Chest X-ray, AP view. Patient: 65 years old, sex M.
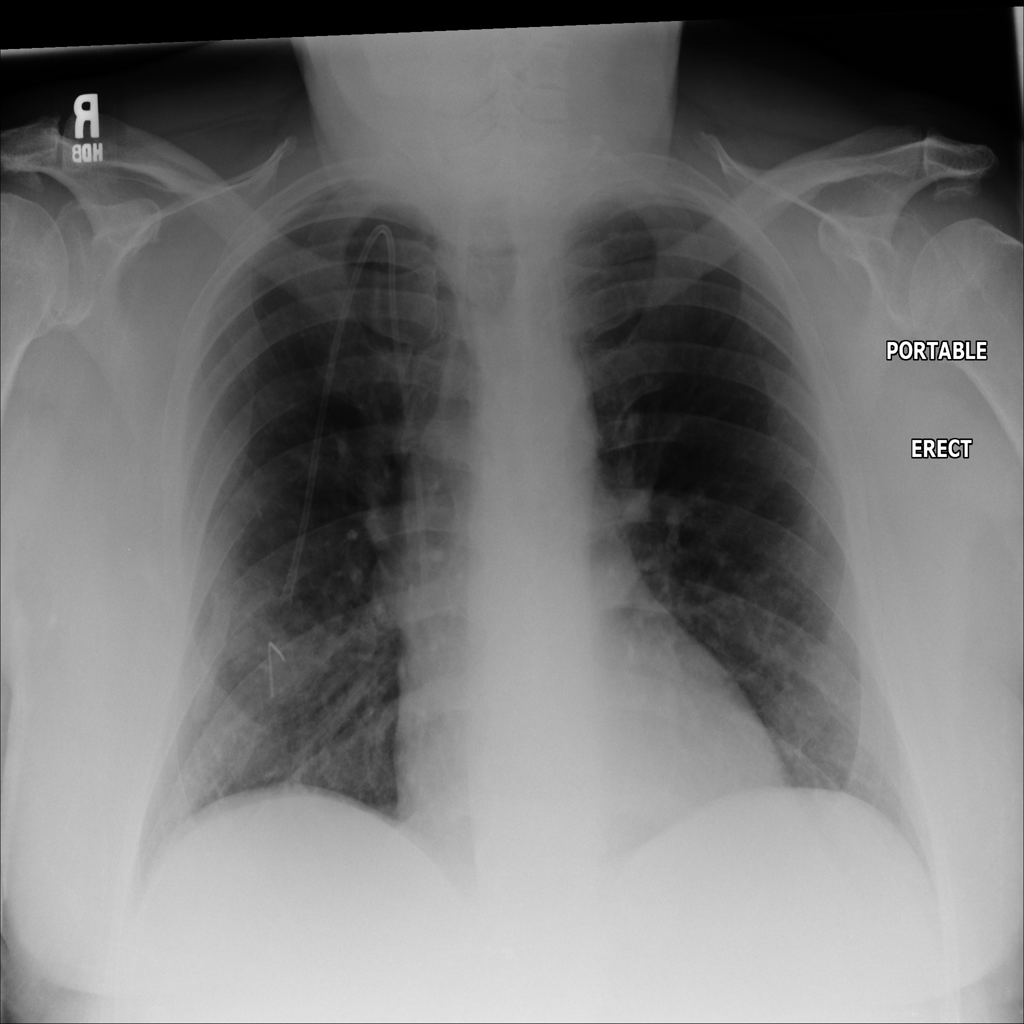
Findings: No Finding